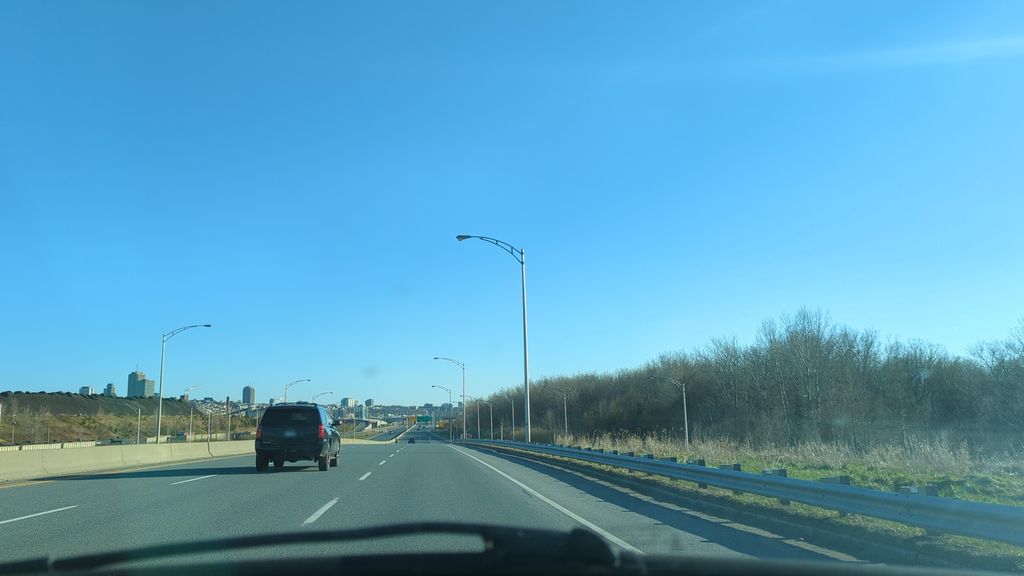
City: quebec_city